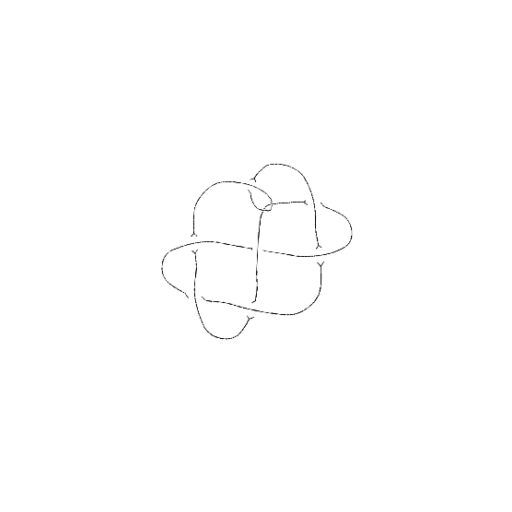
Crossing number: 9